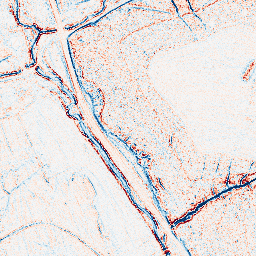
Category: edge_preserving
Decomposition family: bilateral
Decomposition parameters: d: 5
sigma_color: 100
sigma_space: 100
Upsampling method: sinc_blackman
Upsampling parameters: scale: 2
kernel_size: 16
Upsampling scale: 2